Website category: university
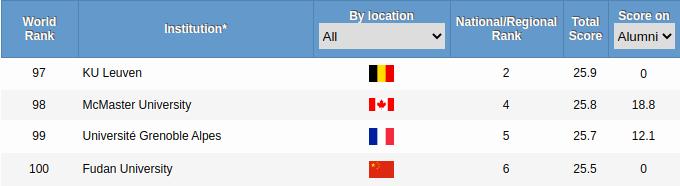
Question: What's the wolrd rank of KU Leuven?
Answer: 97

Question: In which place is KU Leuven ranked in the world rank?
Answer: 97

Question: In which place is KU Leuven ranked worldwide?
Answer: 97

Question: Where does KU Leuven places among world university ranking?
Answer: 97

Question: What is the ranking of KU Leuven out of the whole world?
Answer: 97

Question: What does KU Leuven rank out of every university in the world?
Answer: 97

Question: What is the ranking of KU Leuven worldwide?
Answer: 97

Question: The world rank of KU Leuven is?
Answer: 97

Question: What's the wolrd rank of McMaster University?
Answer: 98

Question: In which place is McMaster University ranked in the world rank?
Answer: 98

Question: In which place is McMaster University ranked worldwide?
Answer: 98

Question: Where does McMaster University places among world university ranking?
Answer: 98

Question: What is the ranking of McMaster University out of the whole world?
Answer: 98

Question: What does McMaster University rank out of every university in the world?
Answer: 98

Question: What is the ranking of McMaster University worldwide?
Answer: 98

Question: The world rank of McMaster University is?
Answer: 98

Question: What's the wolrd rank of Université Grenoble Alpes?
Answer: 99

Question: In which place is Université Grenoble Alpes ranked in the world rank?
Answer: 99

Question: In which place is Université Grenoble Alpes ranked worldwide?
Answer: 99

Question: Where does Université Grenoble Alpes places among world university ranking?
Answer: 99

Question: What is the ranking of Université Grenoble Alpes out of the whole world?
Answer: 99

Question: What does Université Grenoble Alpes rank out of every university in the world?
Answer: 99

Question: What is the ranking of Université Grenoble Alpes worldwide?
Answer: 99

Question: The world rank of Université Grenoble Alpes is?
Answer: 99

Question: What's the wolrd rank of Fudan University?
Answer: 100

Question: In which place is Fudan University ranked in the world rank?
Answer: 100

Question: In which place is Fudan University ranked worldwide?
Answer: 100

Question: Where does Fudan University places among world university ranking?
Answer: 100

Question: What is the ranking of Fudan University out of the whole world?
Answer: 100

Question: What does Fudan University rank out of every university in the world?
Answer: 100

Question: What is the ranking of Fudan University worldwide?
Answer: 100

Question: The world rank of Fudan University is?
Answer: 100

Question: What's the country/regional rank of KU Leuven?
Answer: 2

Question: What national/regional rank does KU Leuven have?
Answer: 2

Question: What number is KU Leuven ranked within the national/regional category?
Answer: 2

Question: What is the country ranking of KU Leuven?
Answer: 2

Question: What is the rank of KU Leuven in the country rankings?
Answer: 2

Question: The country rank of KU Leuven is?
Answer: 2

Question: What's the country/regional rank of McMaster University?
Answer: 4

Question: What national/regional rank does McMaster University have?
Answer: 4

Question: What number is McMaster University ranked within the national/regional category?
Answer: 4

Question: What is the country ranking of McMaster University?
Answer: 4

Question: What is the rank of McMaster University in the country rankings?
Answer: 4

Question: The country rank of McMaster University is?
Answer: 4

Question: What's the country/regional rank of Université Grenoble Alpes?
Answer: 5

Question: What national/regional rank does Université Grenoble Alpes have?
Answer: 5

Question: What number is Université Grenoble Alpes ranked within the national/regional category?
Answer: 5

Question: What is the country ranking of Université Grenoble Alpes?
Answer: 5

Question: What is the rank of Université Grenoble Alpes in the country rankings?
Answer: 5

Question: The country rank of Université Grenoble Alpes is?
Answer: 5

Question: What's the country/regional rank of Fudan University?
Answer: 6

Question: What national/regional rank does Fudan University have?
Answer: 6

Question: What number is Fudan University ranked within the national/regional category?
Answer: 6

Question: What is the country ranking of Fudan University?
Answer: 6

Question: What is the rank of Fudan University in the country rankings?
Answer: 6

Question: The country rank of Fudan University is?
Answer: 6

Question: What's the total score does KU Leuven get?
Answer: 25.9

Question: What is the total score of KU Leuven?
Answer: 25.9

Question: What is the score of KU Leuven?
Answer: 25.9

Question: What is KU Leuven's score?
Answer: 25.9

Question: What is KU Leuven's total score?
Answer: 25.9

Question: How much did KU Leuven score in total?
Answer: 25.9

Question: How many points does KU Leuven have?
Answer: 25.9

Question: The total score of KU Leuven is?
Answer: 25.9